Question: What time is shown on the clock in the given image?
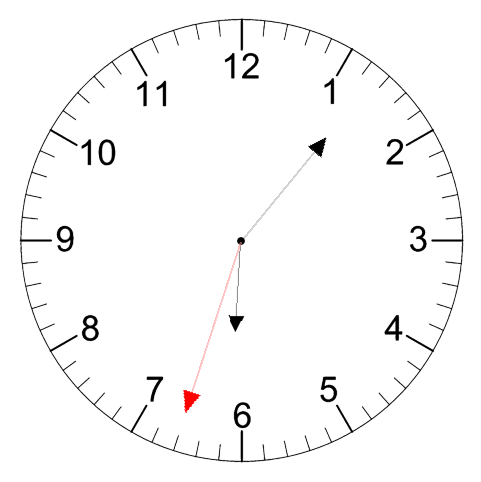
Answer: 06:06:33